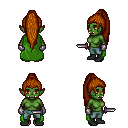
a pixel art fantasy rpg character, female body template, orc, green skin, green cape, teal pants, brunette extra-long topknot hairstyle, metal gloves, black shoes, dagger, four views (front, back, left, right), 2x2 character sprite sheet, small pixel art, hard edges, no anti-aliasing